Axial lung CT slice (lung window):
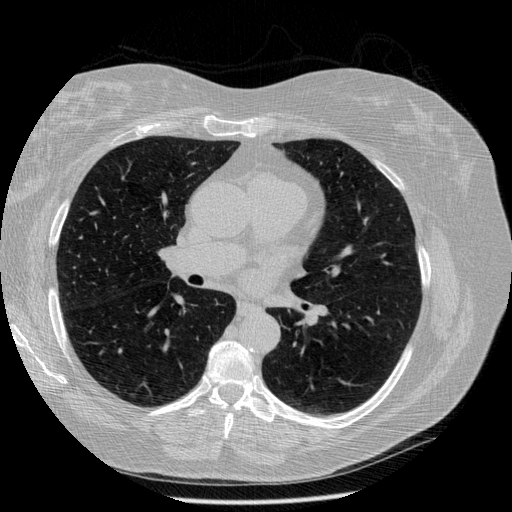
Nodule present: no